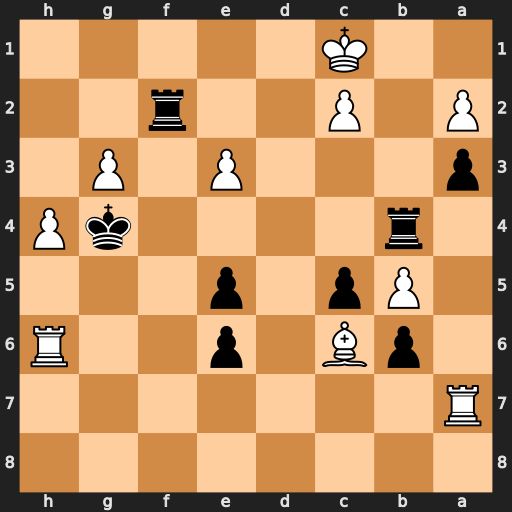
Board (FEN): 8/R7/1pB1p2R/1Pp1p3/1r4kP/p3P1P1/P1P2r2/2K5
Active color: b
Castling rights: -
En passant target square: -
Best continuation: Rb1+ Kxb1 Rf1#